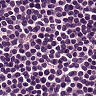
Metastatic tissue present: no